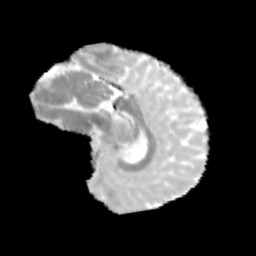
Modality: MD
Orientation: sagittal
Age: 11
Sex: male
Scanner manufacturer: siemens
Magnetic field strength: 3 T
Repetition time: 3.8 s
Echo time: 0.07 s